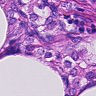
Metastatic tissue present: yes